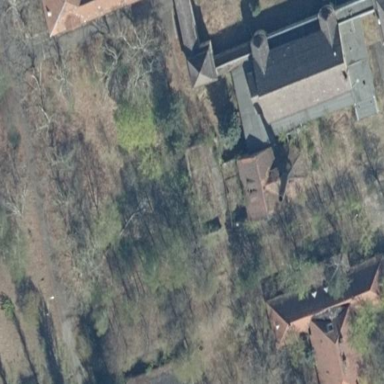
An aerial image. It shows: Historic building in ruins.